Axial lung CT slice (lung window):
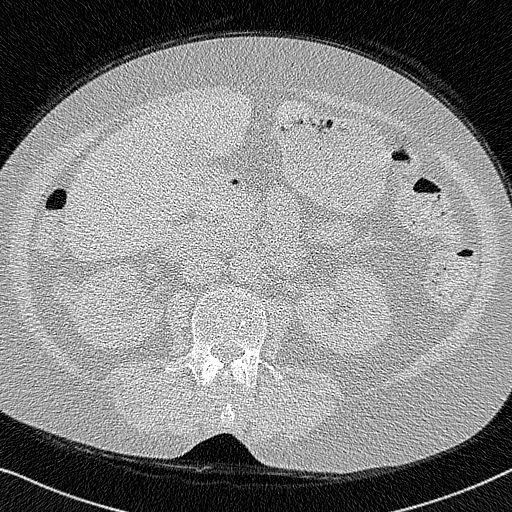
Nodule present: no